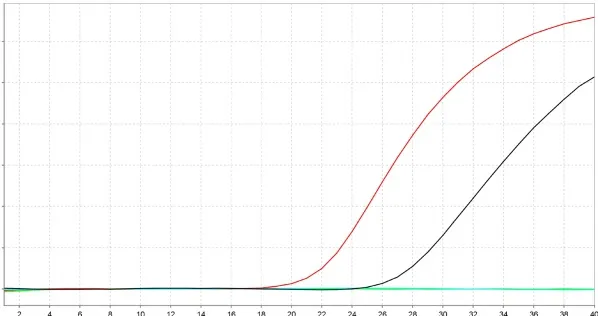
The quantitative polymerase chain reaction (qPCR) test results: The black line shows the amplification of the Orientia tsutsugamushi, DNA in the test sample obtained from the patient's plasma; the red line shows the positive control sample; and the green line shows the negative control sample.
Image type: chart (chart)